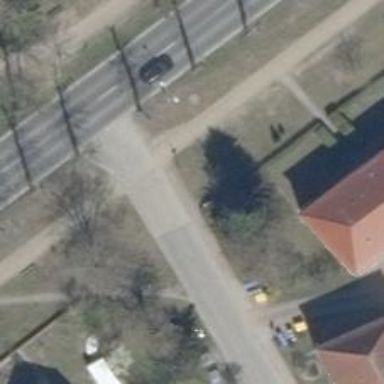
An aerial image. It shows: Residential road.